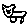
Label: cat